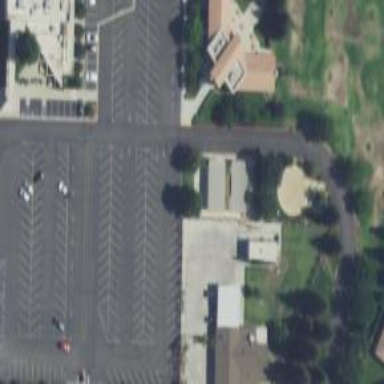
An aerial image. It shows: Parking area with asphalt surface.